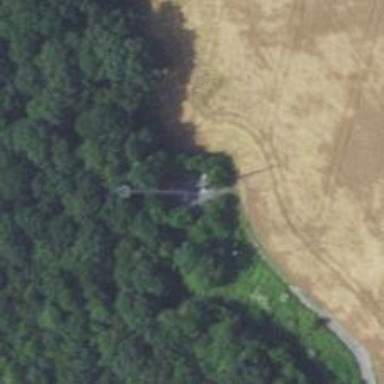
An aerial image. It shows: Mast tower used for communication.